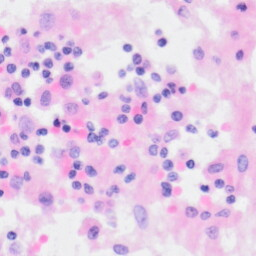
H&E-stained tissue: Kidney